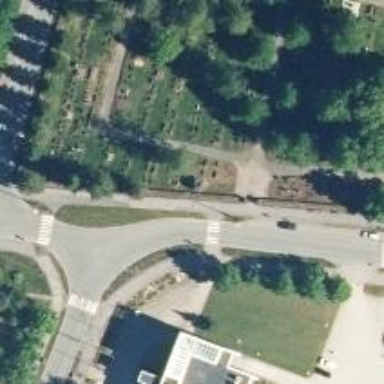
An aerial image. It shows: Asphalt cycleway track.